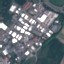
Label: Industrial